Question: When working on an old project in Delphi XE2, the code-completion window that pops up after - does not list message handlers like Delphi 7 did:

In the screen shot above, the 'WM***' routines are missing. Why is that?
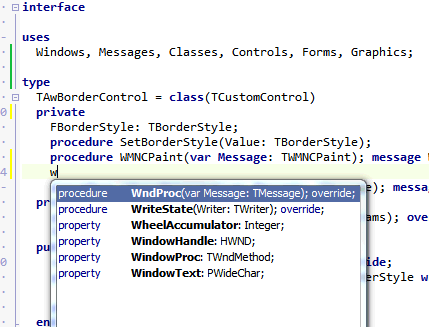
Answer: The unit names in the uses clause are not fully qualified. Include the namespace for each unit and then the necessary types for the method declarations are found to let the code-completion pop-up window return all members.
For instance:
- 'procedure WMActivate(var Message: TWMActivate);''Winapi.Messages.TWMActivate'- 'procedure CMActivate(var Message: TCMActivate);''Vcl.Controls.TCMActivate'
Solution:
'''
uses
Winapi.Windows, Winapi.Messages, System.Classes, Vcl.Controls, Vcl.Forms,
Vcl.Graphics;
'''

Exactly why this is, I do not dare to explain. Especially since all other methods (not being message handlers) are shown whether the concerning unit is fully qualified or not. But it does not really matter; when working in Delphi 2009 or above, you should get accustomed to use fully qualified unit names nevertheless.